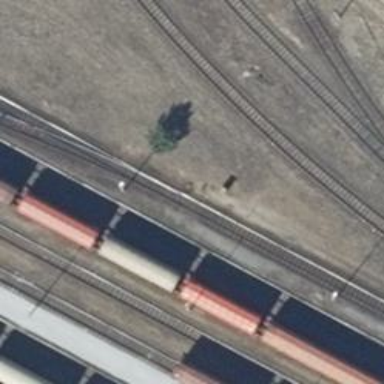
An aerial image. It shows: Railway switch.